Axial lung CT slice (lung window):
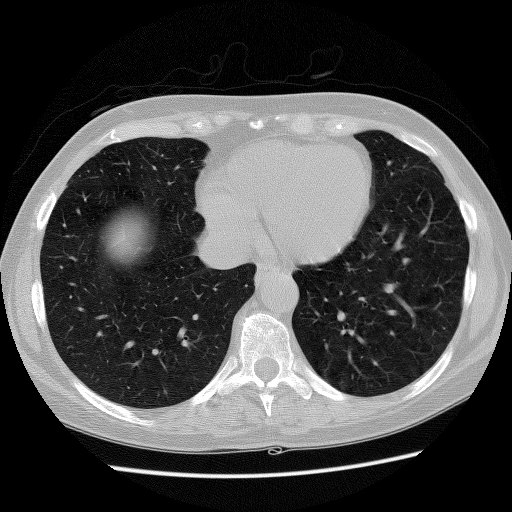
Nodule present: no